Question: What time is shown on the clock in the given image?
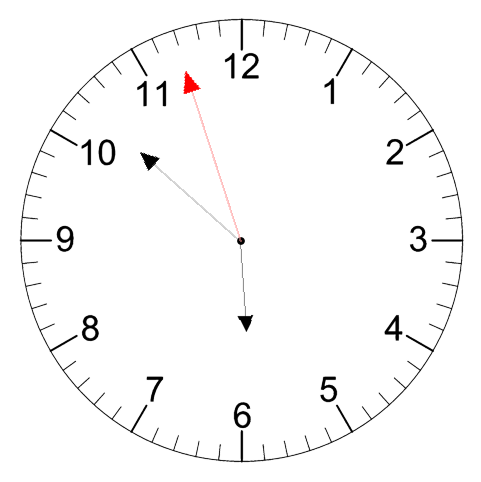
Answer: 05:51:57